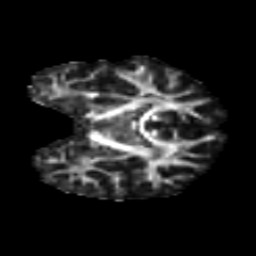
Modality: FA
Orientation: coronal
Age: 16
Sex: male
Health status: ill
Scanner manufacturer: ge
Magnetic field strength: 3 T
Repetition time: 7.031 s
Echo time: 0.0835 s